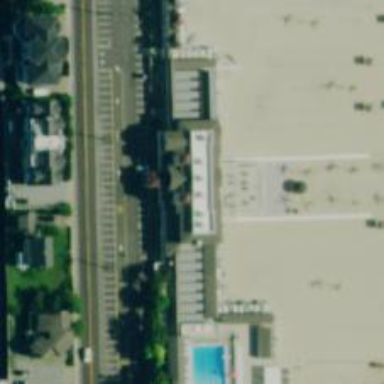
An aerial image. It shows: Beach resort.